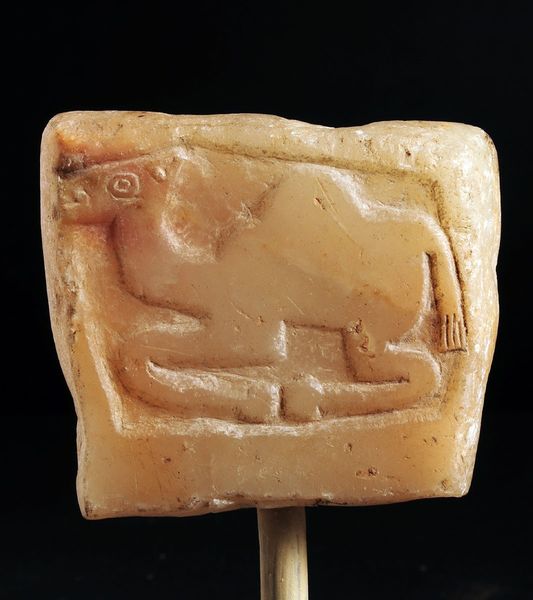
Titel: Kleinformatiges Relief (sitzendes Dromedar)
Standort: Hamburg
Institution: Museum für Kunst und Gewerbe Hamburg
Schlagwörter: orange, tiere, stein, relief, tierbild, schnitzerei, plastiken, reliefs, alabaster, kamel, reliefiert, dromedar, speckstein, bildwerke, dreidimensionale, angewandte und bildende kunst, hessische systematik, camelus, gemeißelt